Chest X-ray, PA view. Patient: 53 years old, sex M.
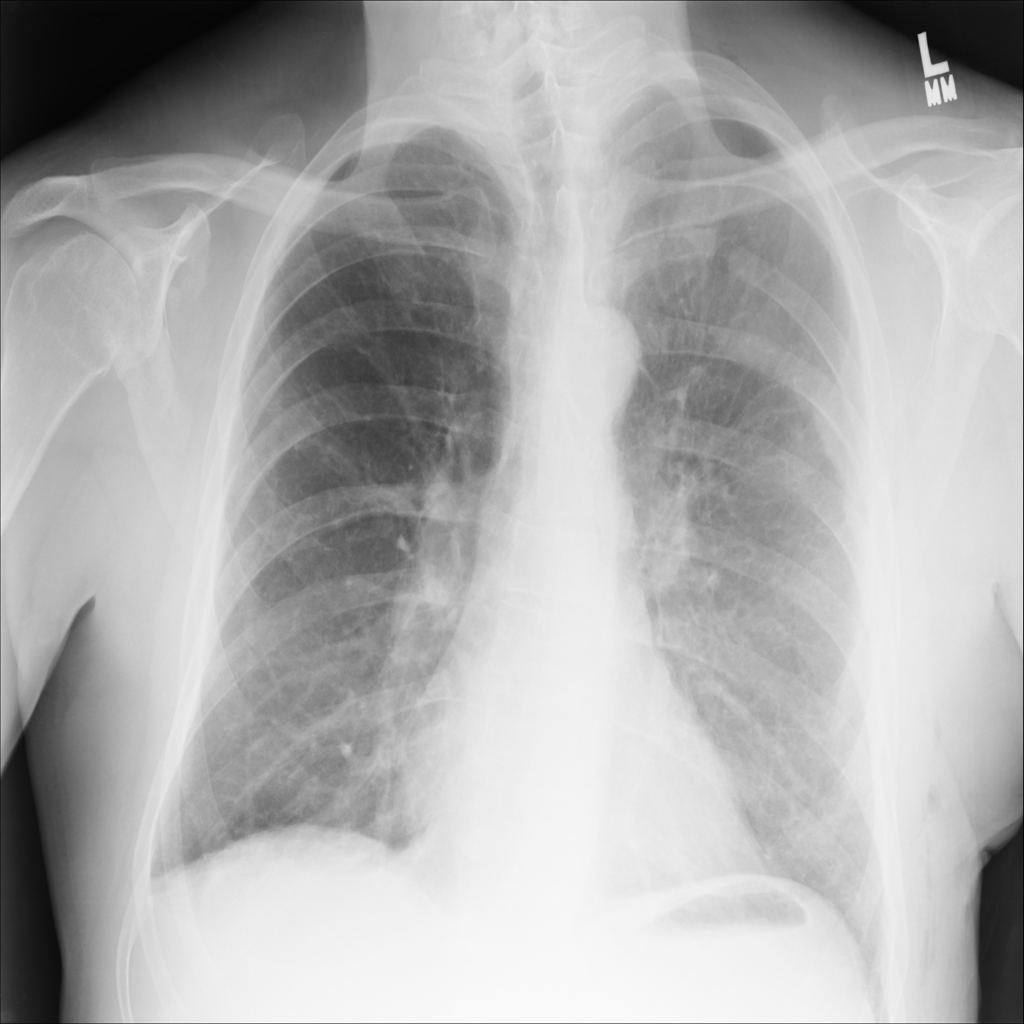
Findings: Emphysema